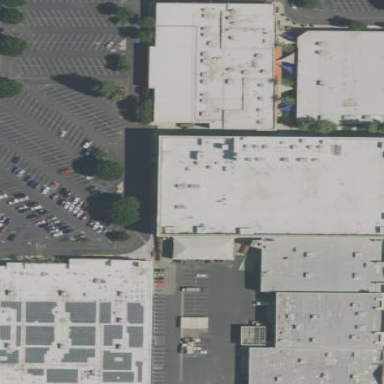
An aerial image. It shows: Retail building.